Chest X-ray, PA view. Patient: 26 years old, sex M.
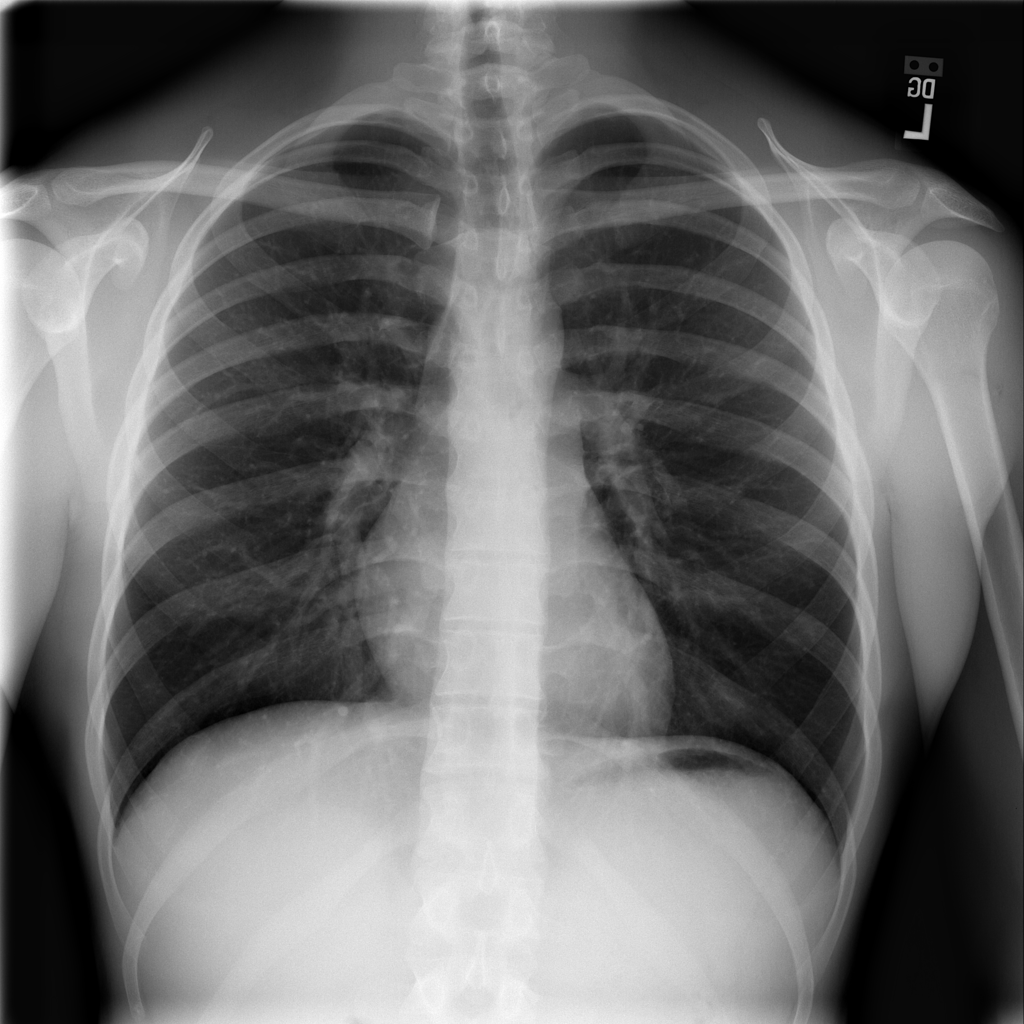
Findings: No Finding